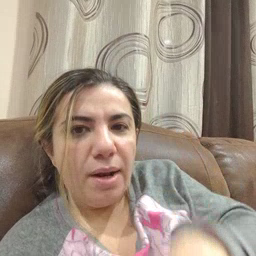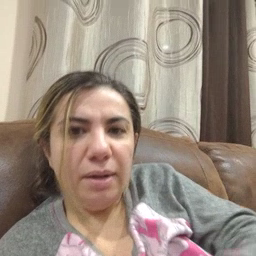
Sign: elephant